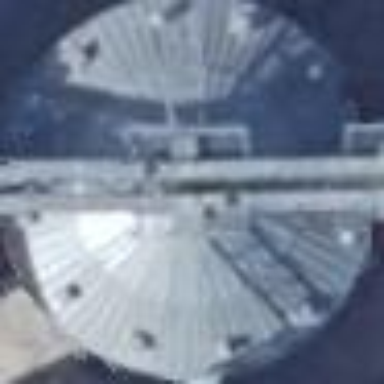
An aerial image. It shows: Silo.